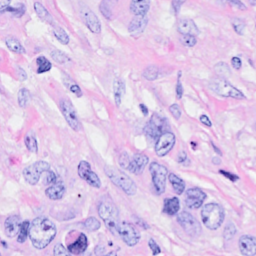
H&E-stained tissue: Breast